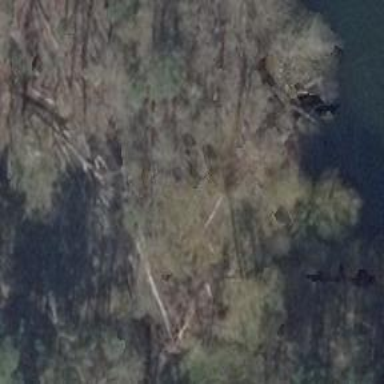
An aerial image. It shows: Fallen tree obstructing the path.